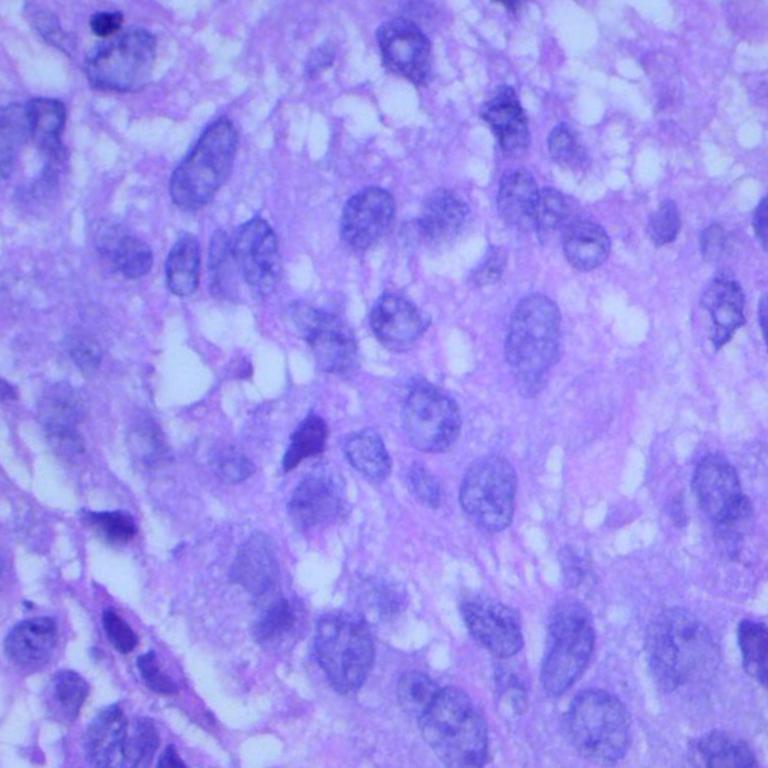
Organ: lung
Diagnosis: squamous carcinomas